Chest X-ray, AP view. Patient: 57 years old, sex M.
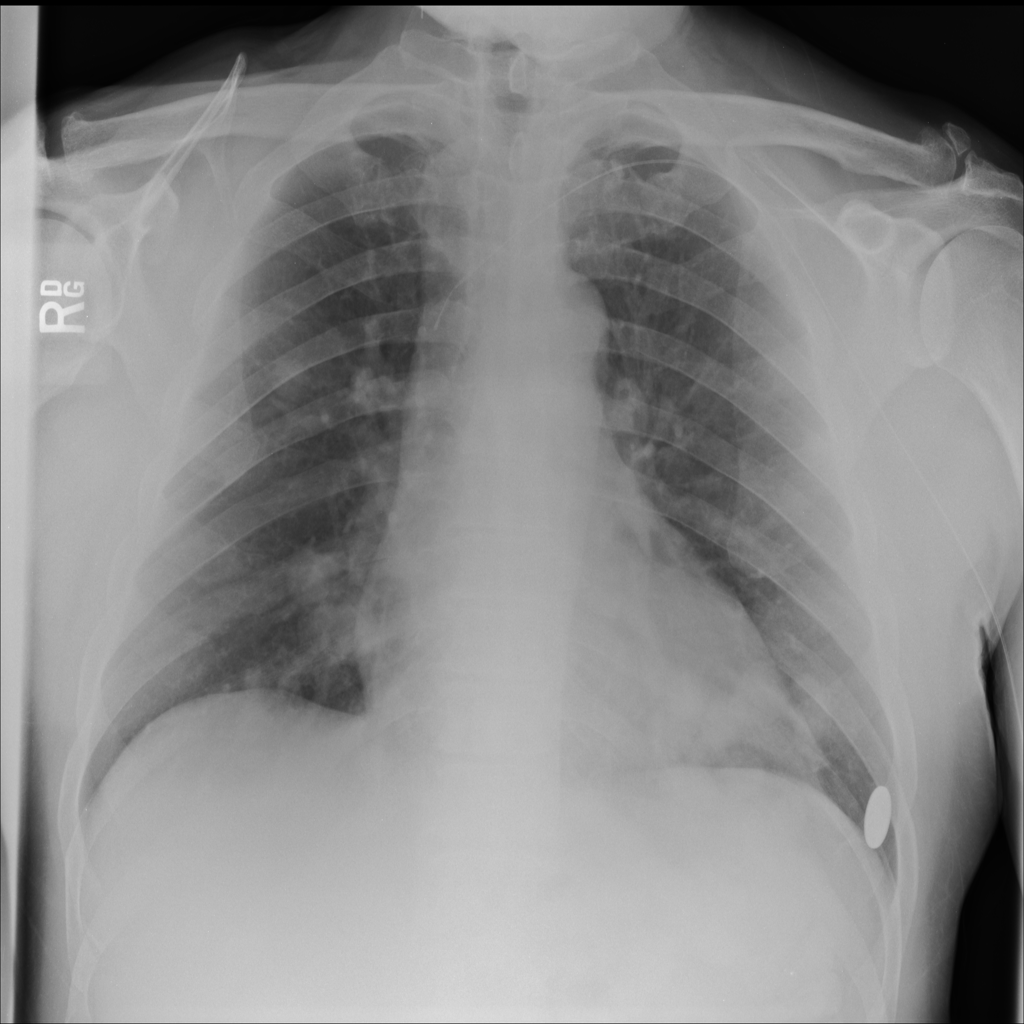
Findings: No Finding